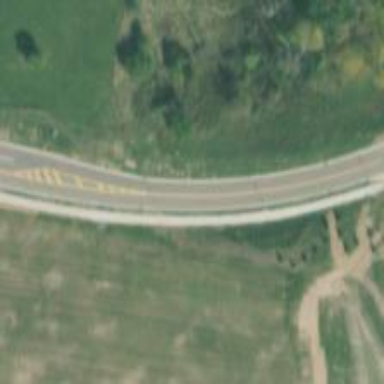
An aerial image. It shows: Unclassified road.